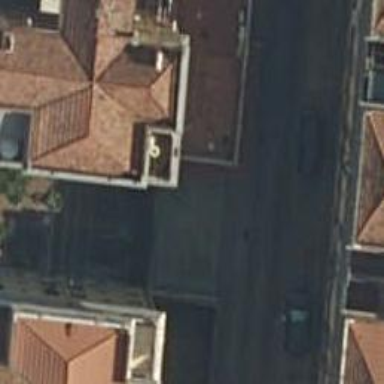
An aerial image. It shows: Restaurant.